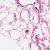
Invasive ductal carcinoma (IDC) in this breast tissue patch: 0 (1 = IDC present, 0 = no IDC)